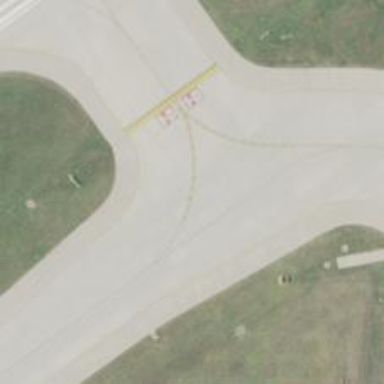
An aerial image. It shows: View of taxiway at the airport.